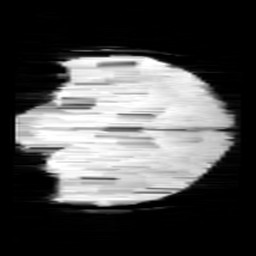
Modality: minIP
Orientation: coronal
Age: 9
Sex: female
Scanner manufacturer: siemens
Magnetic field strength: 3 T
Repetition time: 0.027 s
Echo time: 0.02 s